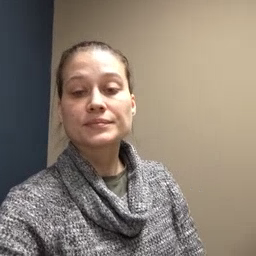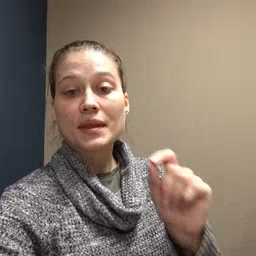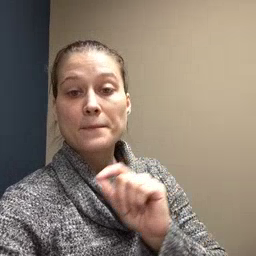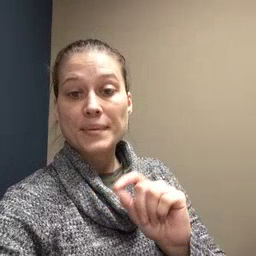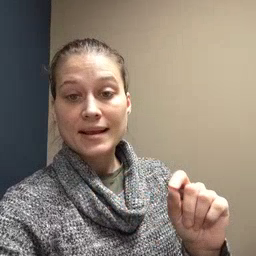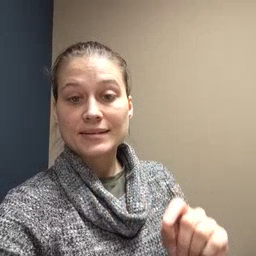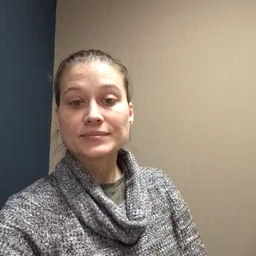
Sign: pen